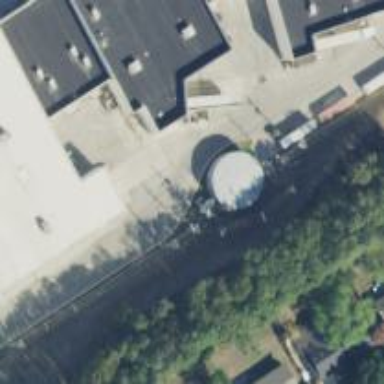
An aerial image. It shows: Storage tank with man-made structure.